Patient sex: M
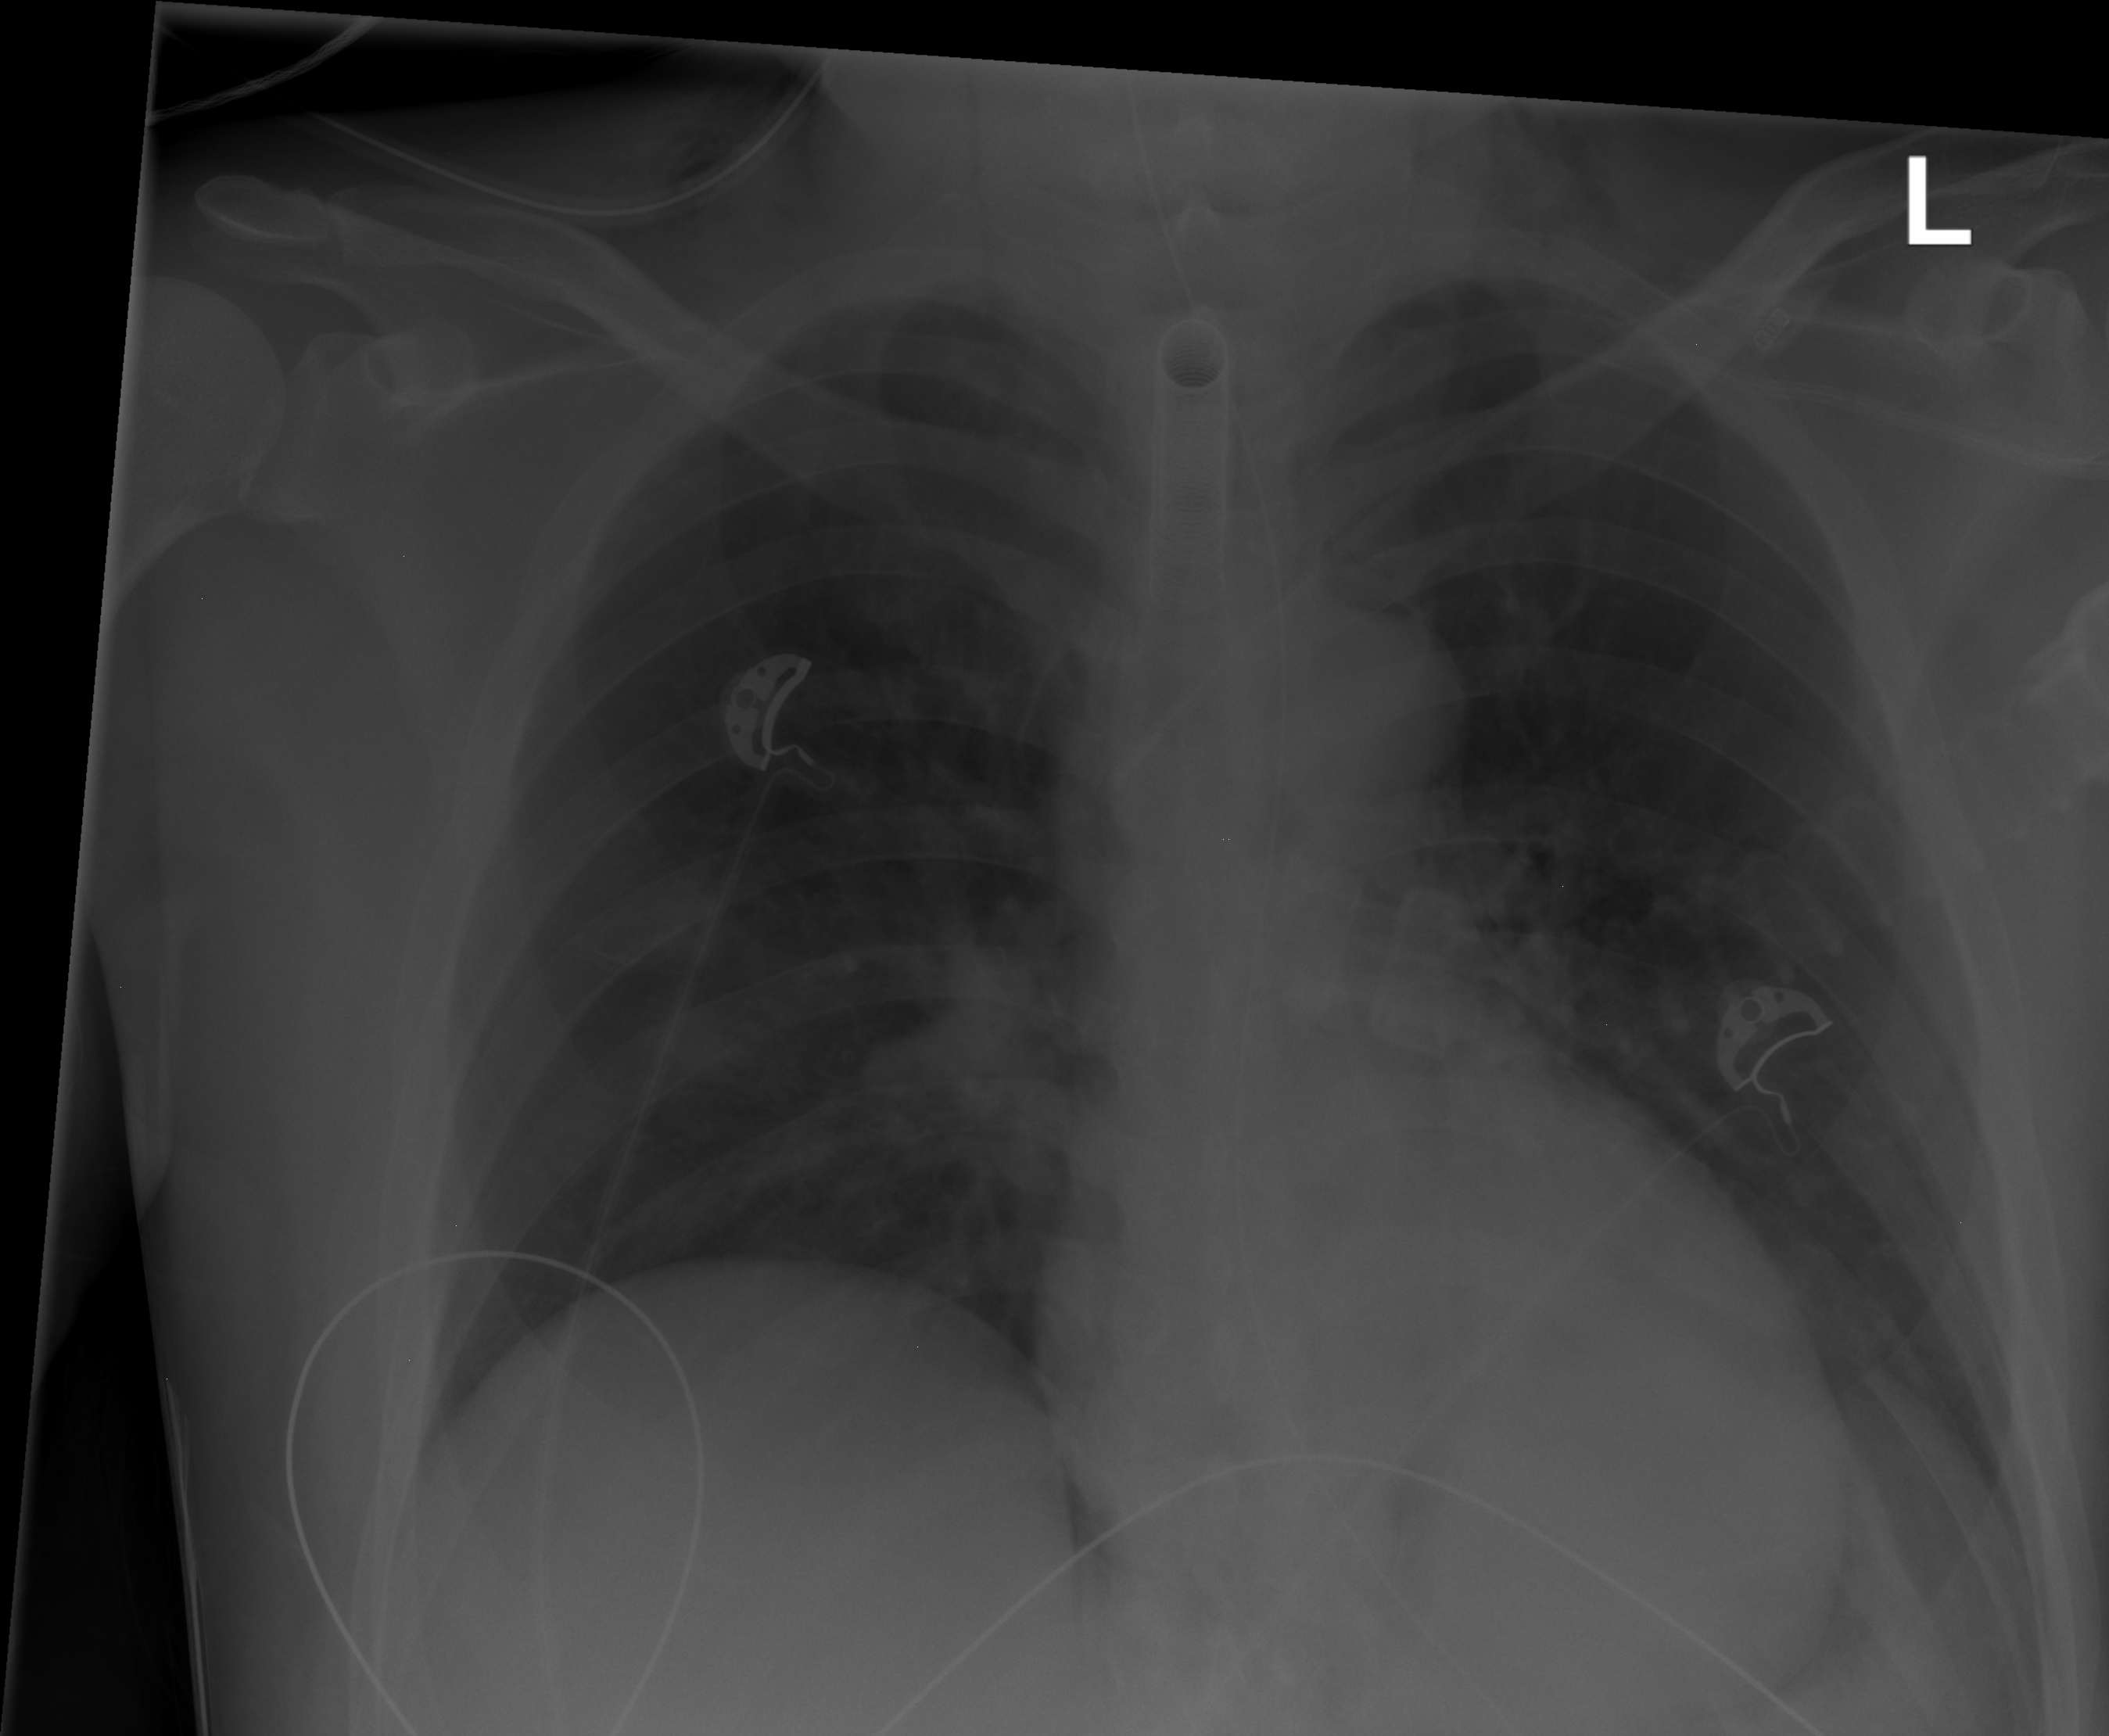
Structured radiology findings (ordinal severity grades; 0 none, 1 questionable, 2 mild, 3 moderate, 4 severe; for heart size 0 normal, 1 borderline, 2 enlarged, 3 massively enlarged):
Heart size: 0
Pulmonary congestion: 0
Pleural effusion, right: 0
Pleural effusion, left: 0
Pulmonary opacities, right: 0
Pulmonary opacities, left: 0
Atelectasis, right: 1
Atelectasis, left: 1